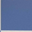
Piece: xx